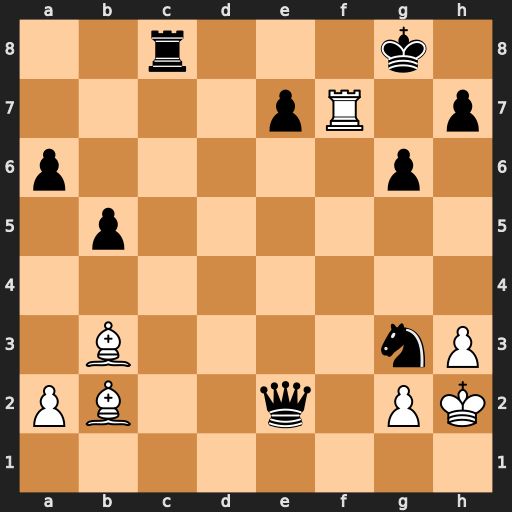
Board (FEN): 2r3k1/4pR1p/p5p1/1p6/8/1B4nP/PB2q1PK/8
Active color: w
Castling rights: -
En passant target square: -
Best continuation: Rg7+ Kh8 Rg8#